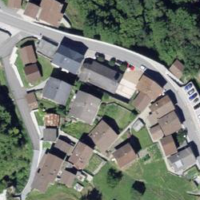
EUNIS habitat code: 50
Species observed at this site:
Ptyonoprogne rupestris